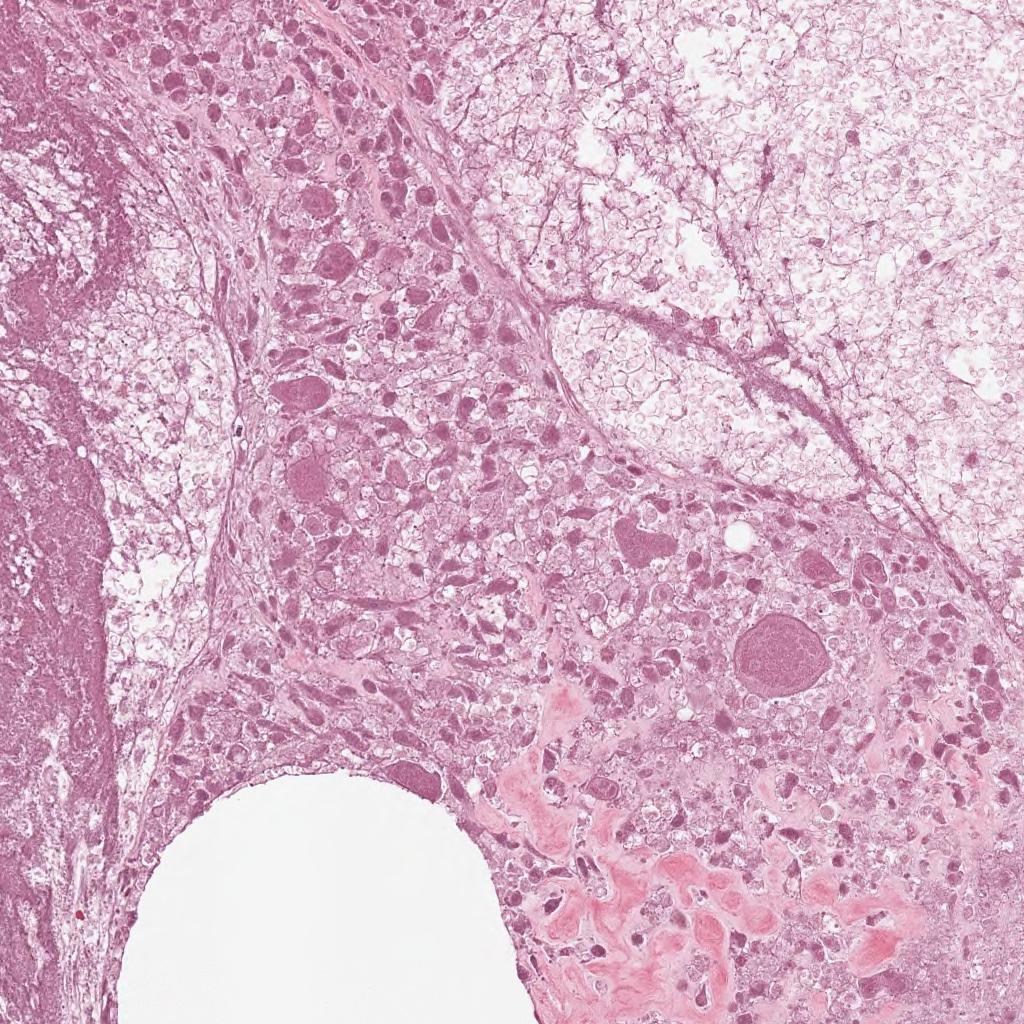
Label: Non-Viable-Tumor